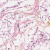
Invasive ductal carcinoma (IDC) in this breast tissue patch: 0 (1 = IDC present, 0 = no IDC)